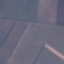
Land use / land cover: AnnualCrop